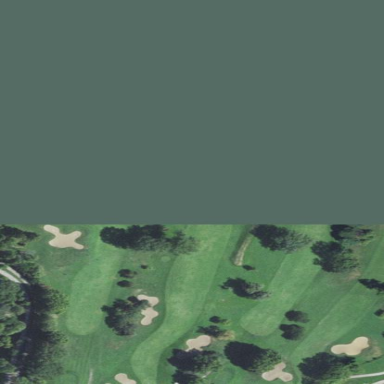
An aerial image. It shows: Well-maintained grassy area designated as golf fairway. It is part of golf sport facility.